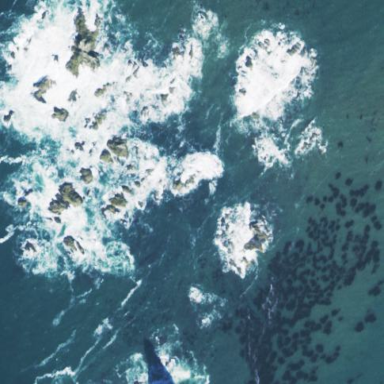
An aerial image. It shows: Islet along the natural coastline.